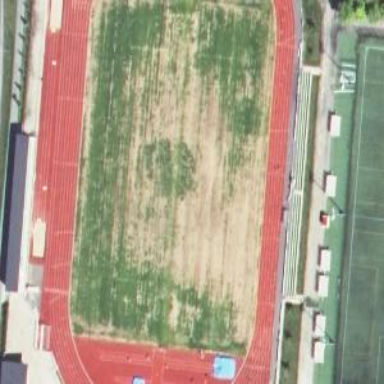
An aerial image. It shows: Athletics track located on leisure land.